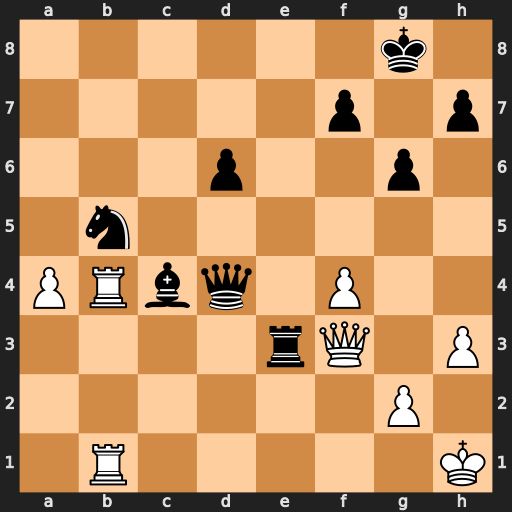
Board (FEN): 6k1/5p1p/3p2p1/1n6/PRbq1P2/4rQ1P/6P1/1R5K
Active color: w
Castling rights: -
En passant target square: -
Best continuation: Rxc4 Qxc4 Qxe3